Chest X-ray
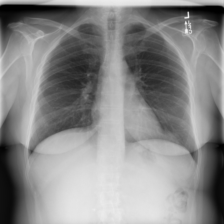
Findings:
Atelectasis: negative
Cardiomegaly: negative
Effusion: negative
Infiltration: negative
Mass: negative
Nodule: negative
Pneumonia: negative
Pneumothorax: negative
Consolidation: negative
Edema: negative
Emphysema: negative
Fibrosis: negative
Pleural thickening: negative
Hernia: negative